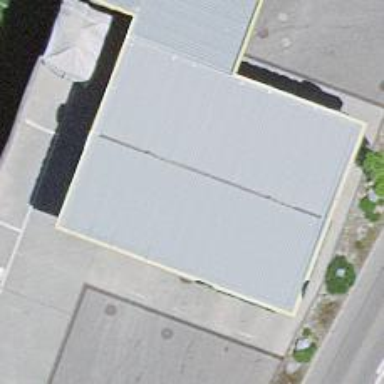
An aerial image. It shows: View of roof of building.